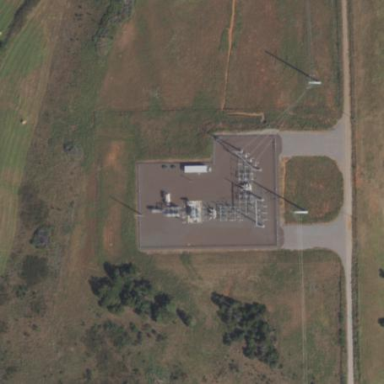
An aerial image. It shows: Power substation specializing in generation.